Field crop: maize
Growth stage: 2
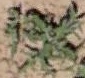
Species: atriplex